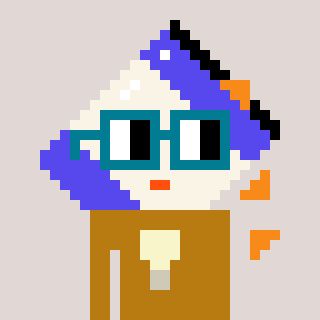
a pixel art character with square dark green glasses, a chips-shaped head and a gold-colored body on a warm background